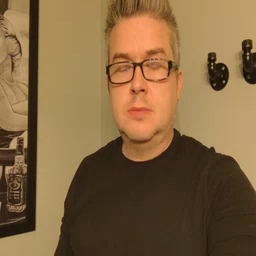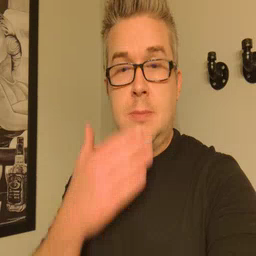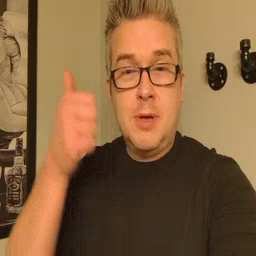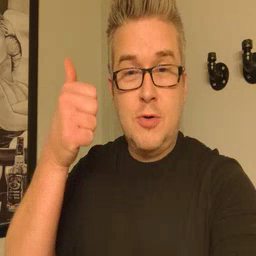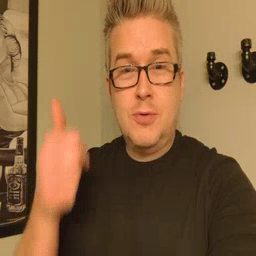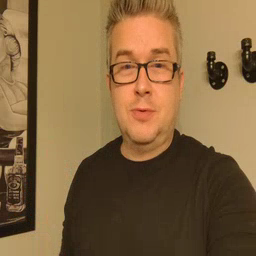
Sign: better